Question: When we want to check out a file in VS 2013 this window would show:

I want to change this setting and every time a user wants to check out a file 'Lock type' set to 'Check In'.How I can do this?
thanks
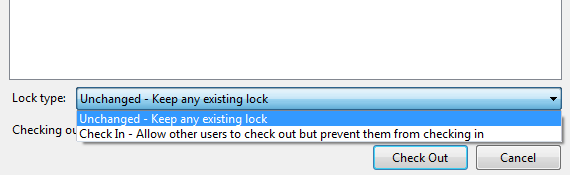
Answer: It can be done this way:
Source Control Explorer -> Workspaces
select Workspaces, Then Edit , Then Advanced -> Change Location to